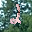
Label: 2